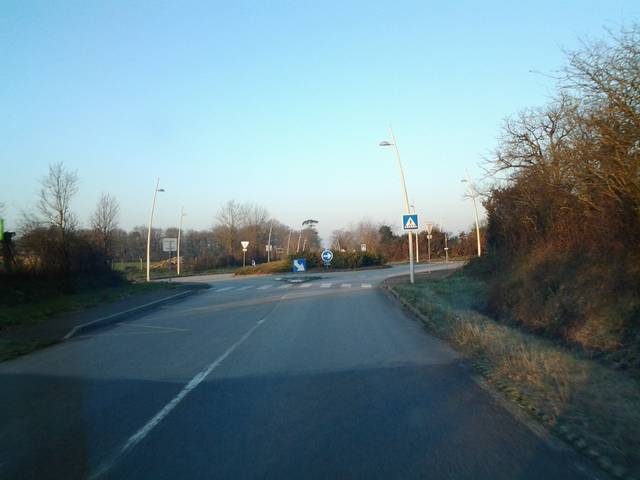
Region: France
Coordinates: 46.666, -1.352